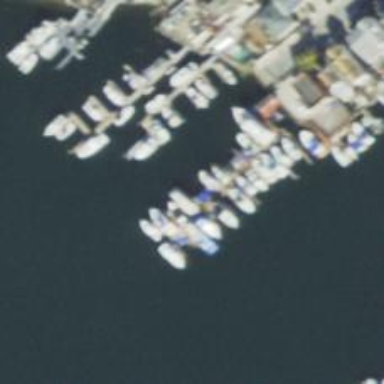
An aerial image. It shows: Man-made pier.